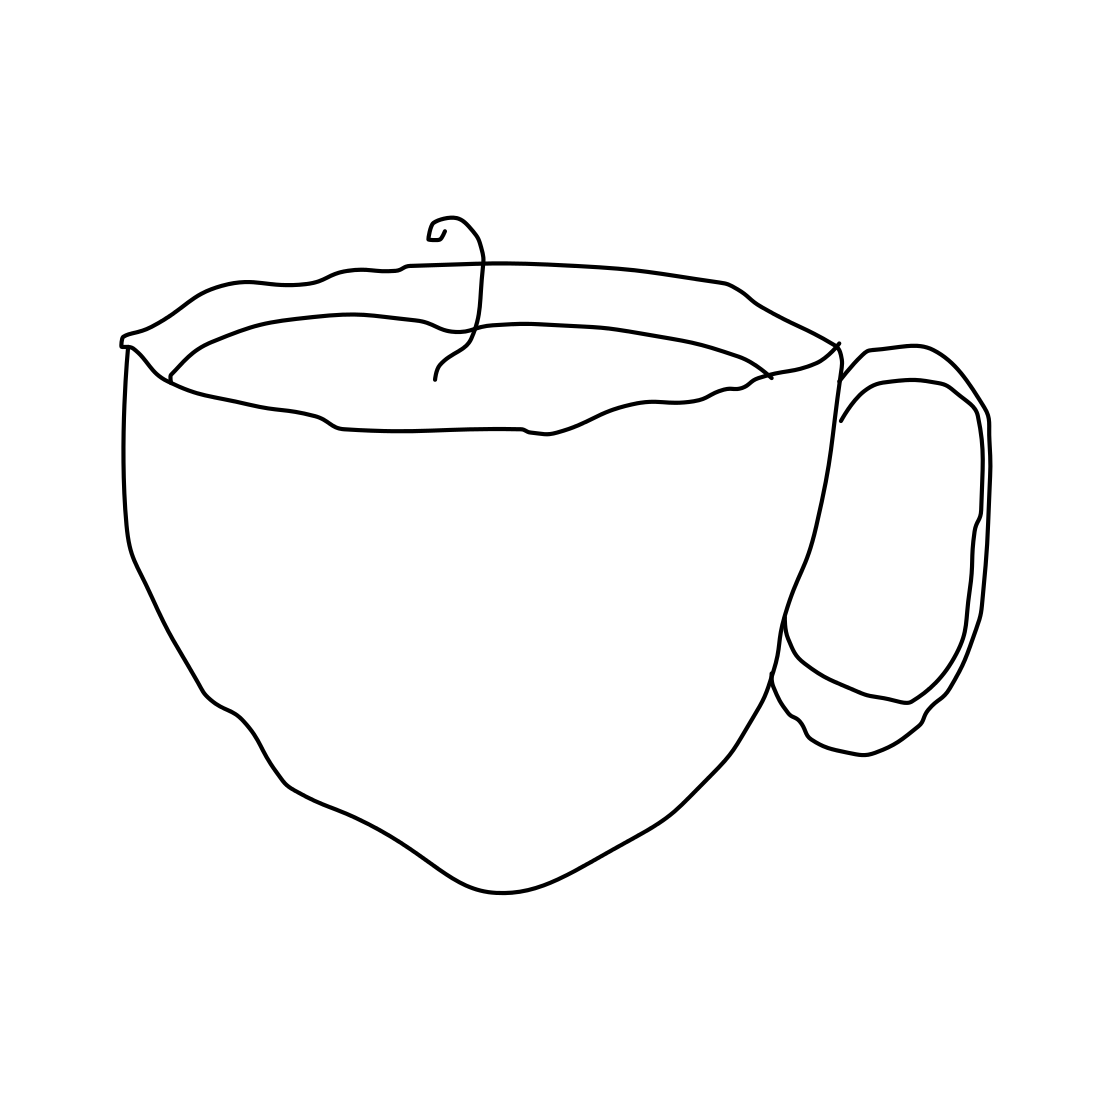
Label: teacup